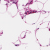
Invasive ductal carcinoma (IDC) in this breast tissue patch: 0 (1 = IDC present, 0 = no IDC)